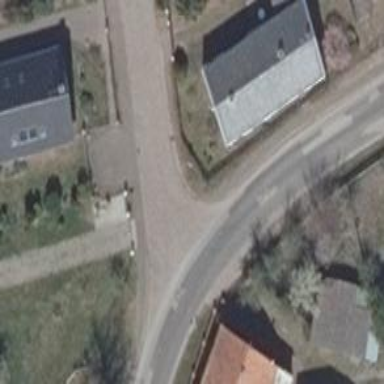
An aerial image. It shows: Secondary road with asphalt surface and sidewalk on the left.